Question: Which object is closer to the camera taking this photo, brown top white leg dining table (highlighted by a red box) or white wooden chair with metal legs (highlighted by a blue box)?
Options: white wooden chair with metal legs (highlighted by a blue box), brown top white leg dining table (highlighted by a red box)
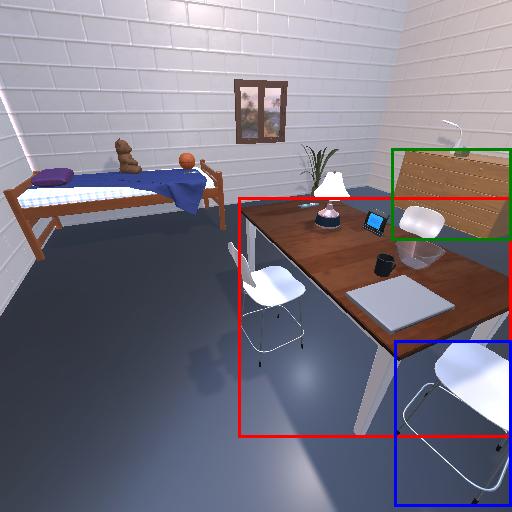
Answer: white wooden chair with metal legs (highlighted by a blue box)